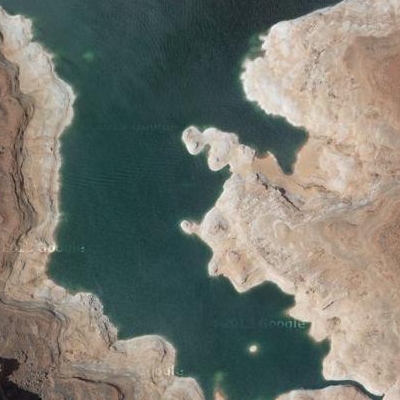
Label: dRiverLake